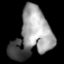
Tissue: lung
Cell type: Epithelial cells
Senescence score: 0.1609
Nuclear area (px): 1735
Mean DAPI intensity: 141.243